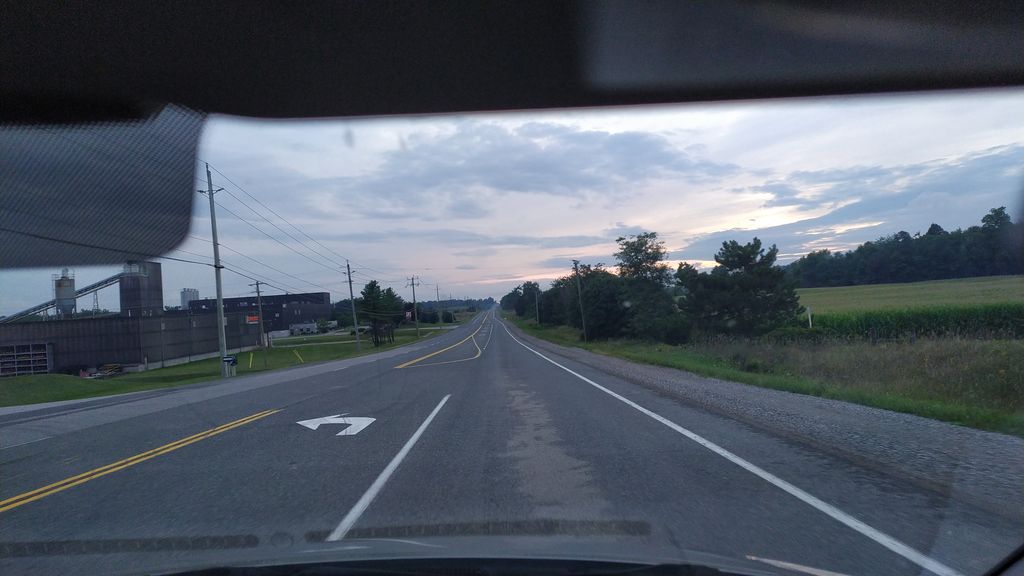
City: kitchener-waterloo